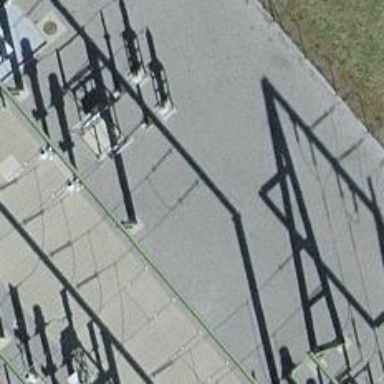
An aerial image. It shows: Power line in the image.